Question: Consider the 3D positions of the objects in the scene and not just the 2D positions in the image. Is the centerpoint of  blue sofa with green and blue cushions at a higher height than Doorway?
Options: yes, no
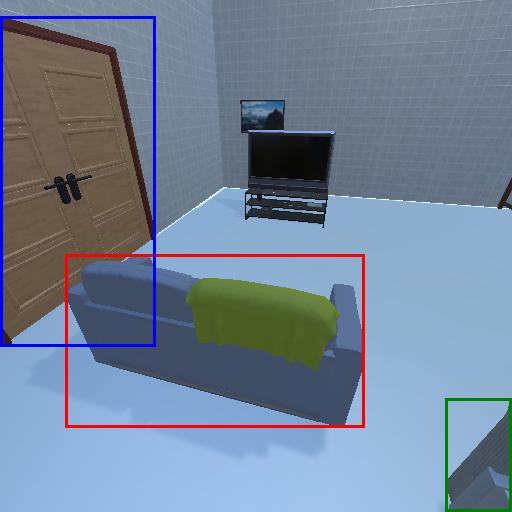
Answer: yes